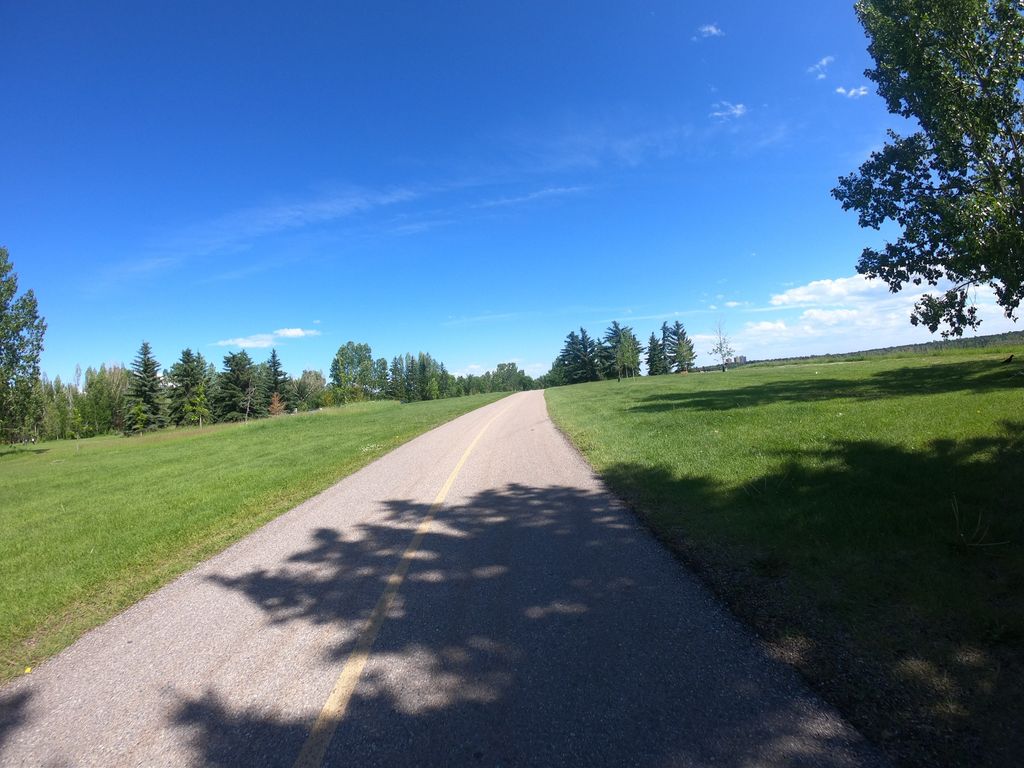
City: calgary